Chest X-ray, PA view. Patient: 35 years old, sex F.
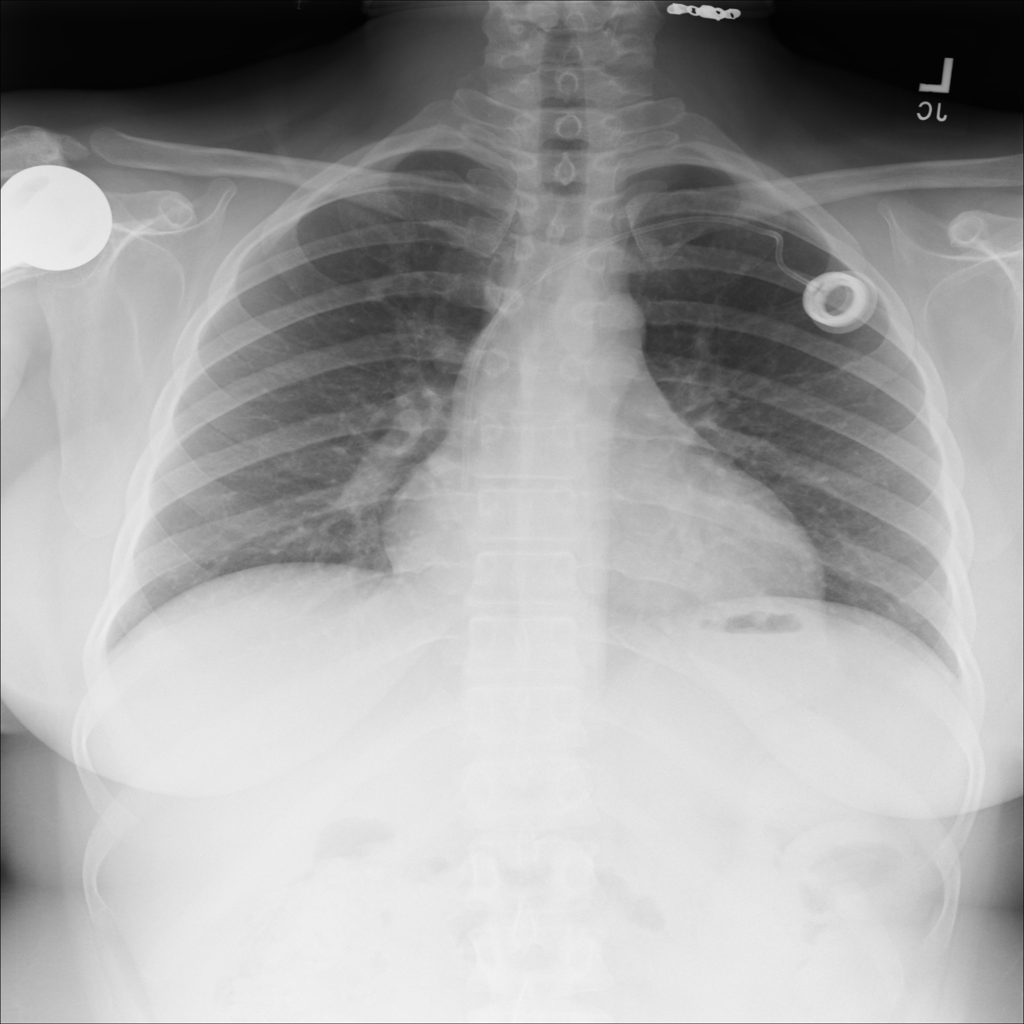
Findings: No Finding